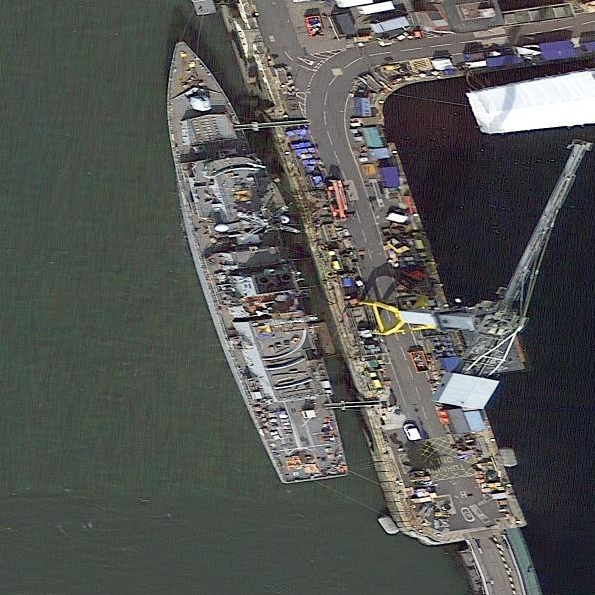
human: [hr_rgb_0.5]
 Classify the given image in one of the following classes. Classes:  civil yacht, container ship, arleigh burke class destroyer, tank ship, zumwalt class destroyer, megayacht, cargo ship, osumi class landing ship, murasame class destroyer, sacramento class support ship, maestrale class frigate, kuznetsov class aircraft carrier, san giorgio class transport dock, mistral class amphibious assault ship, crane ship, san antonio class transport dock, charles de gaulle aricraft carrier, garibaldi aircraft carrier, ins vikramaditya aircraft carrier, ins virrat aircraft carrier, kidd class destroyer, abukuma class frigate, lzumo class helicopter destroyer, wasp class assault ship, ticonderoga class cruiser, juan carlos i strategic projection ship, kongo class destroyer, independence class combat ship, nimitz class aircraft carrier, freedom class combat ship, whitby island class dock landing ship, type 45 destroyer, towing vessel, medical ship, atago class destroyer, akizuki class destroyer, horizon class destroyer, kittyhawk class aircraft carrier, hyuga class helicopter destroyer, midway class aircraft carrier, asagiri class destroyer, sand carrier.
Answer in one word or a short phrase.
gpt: Type 45 destroyer